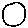
Label: circle